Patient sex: M
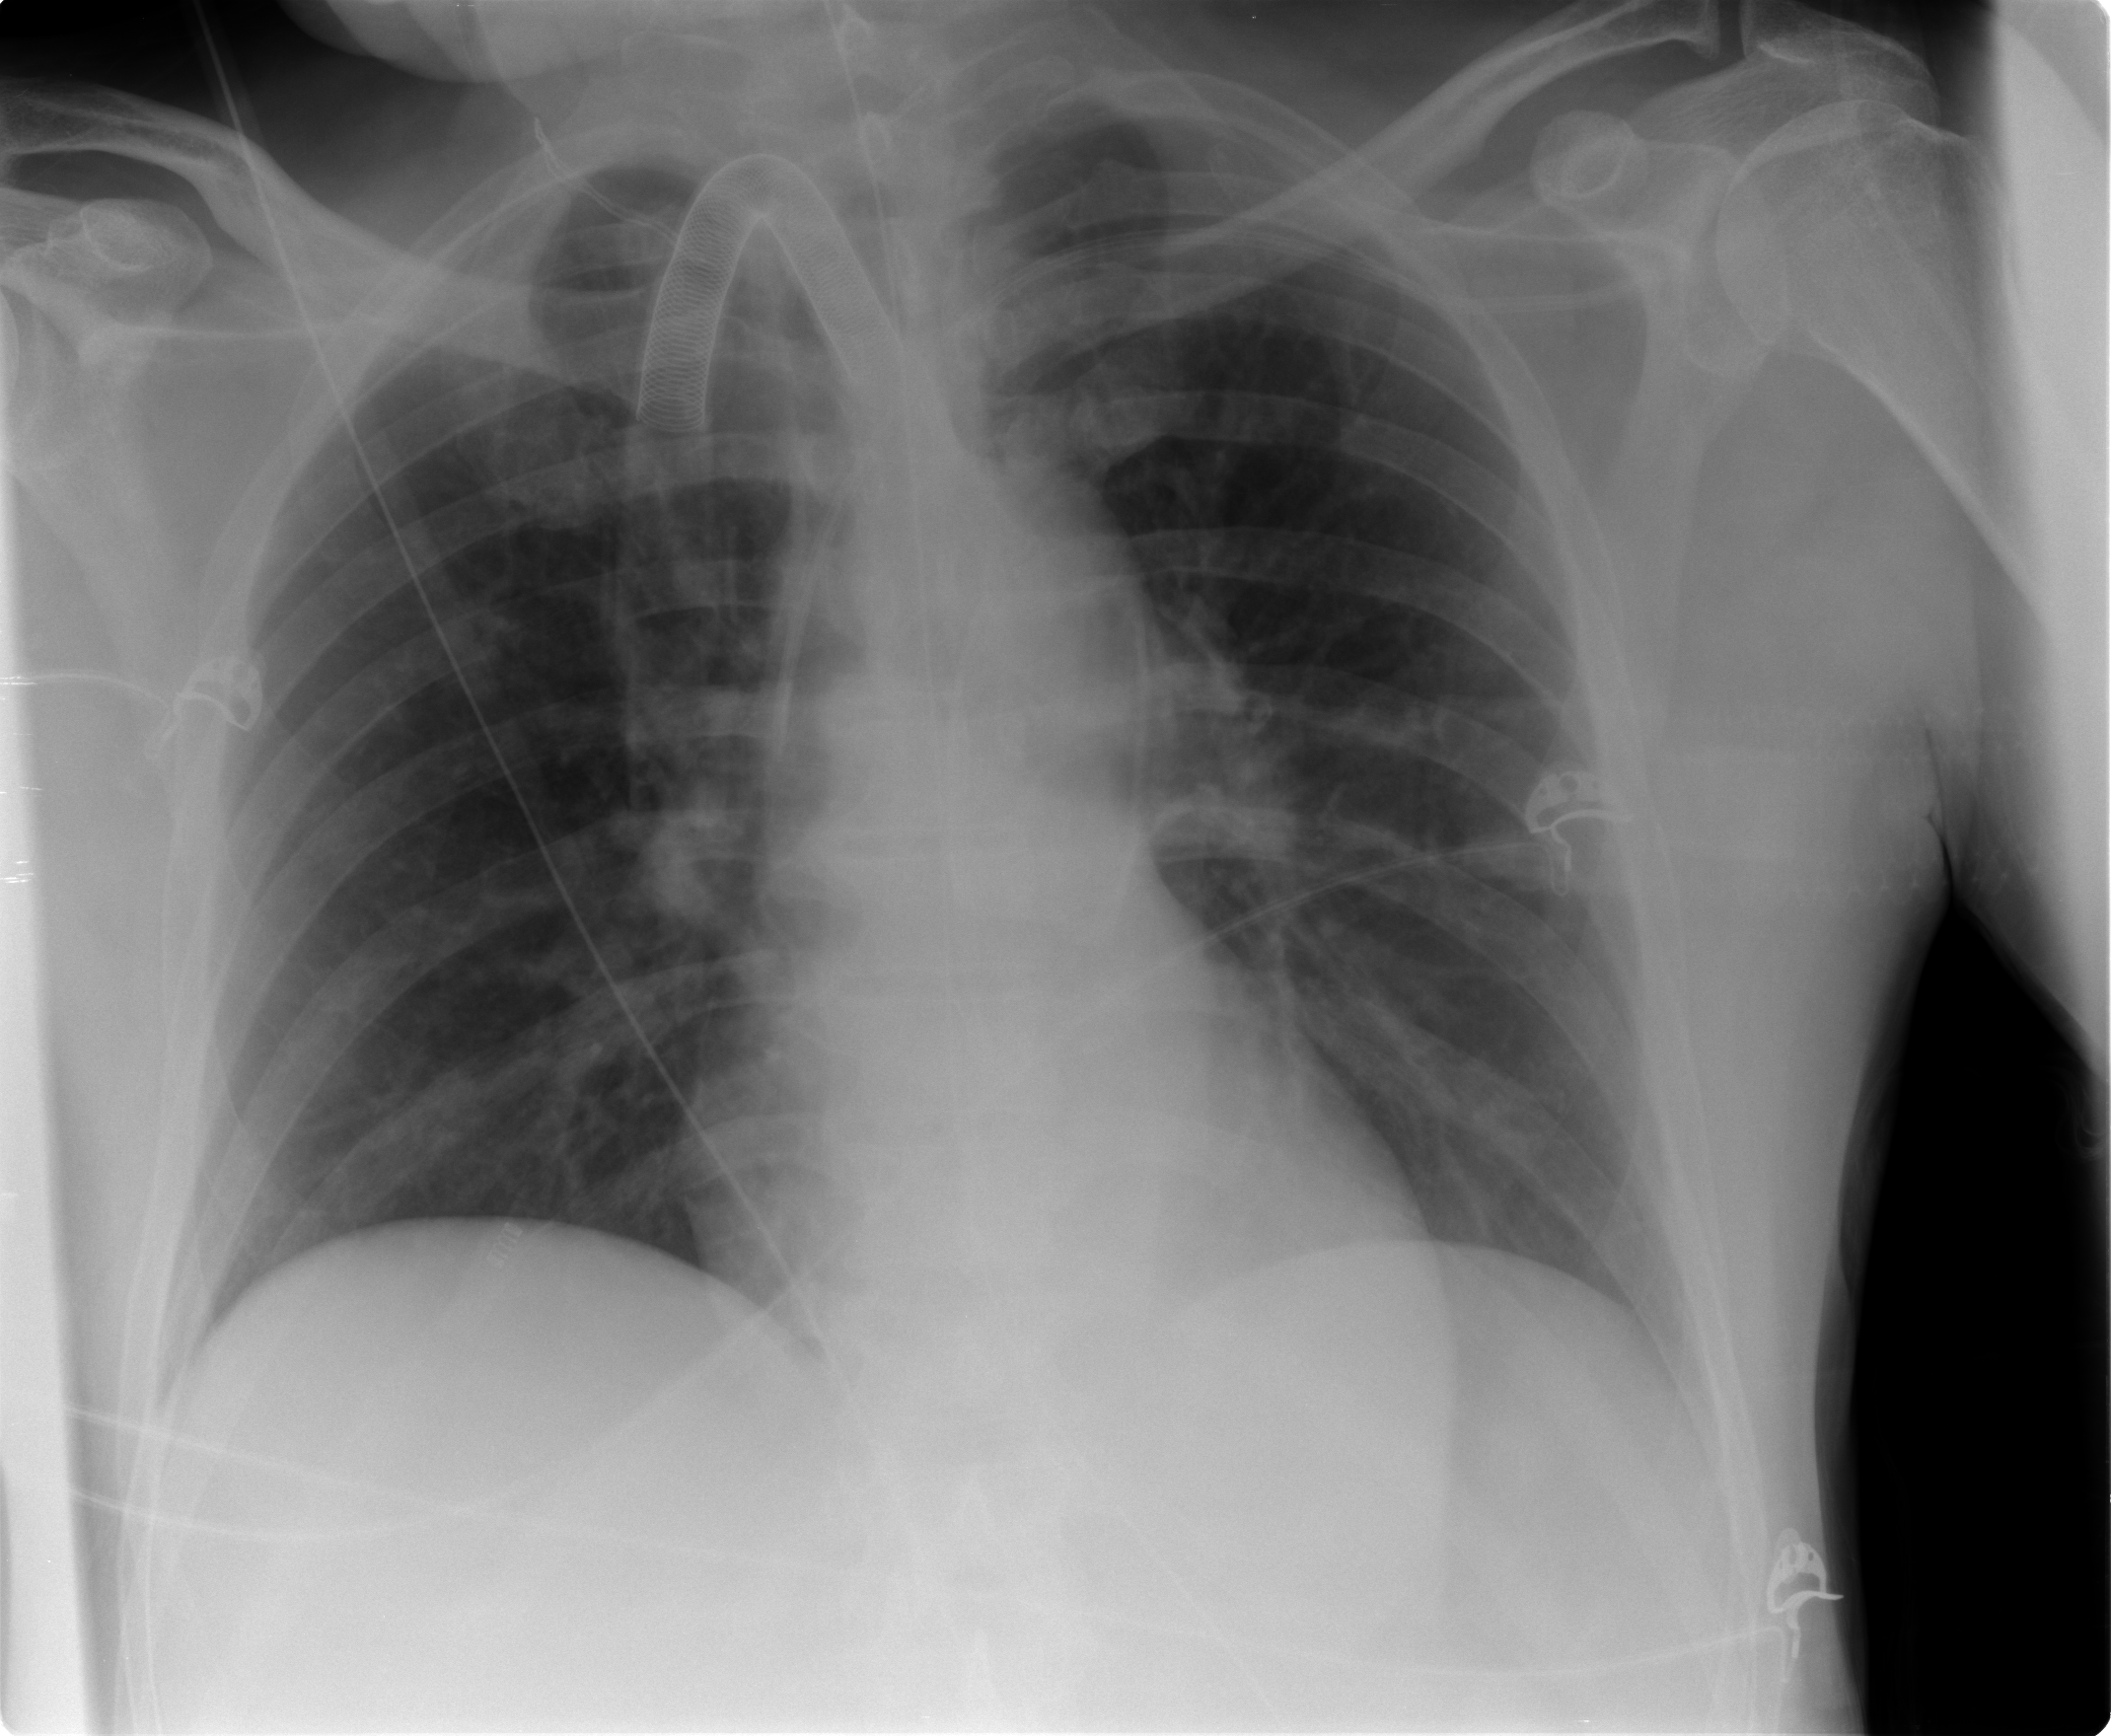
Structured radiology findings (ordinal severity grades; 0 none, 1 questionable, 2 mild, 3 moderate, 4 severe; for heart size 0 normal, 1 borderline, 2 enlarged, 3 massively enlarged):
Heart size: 0
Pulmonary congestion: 1
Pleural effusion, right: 0
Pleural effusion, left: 1
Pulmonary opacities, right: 0
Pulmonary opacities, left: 0
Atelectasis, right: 0
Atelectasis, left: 0